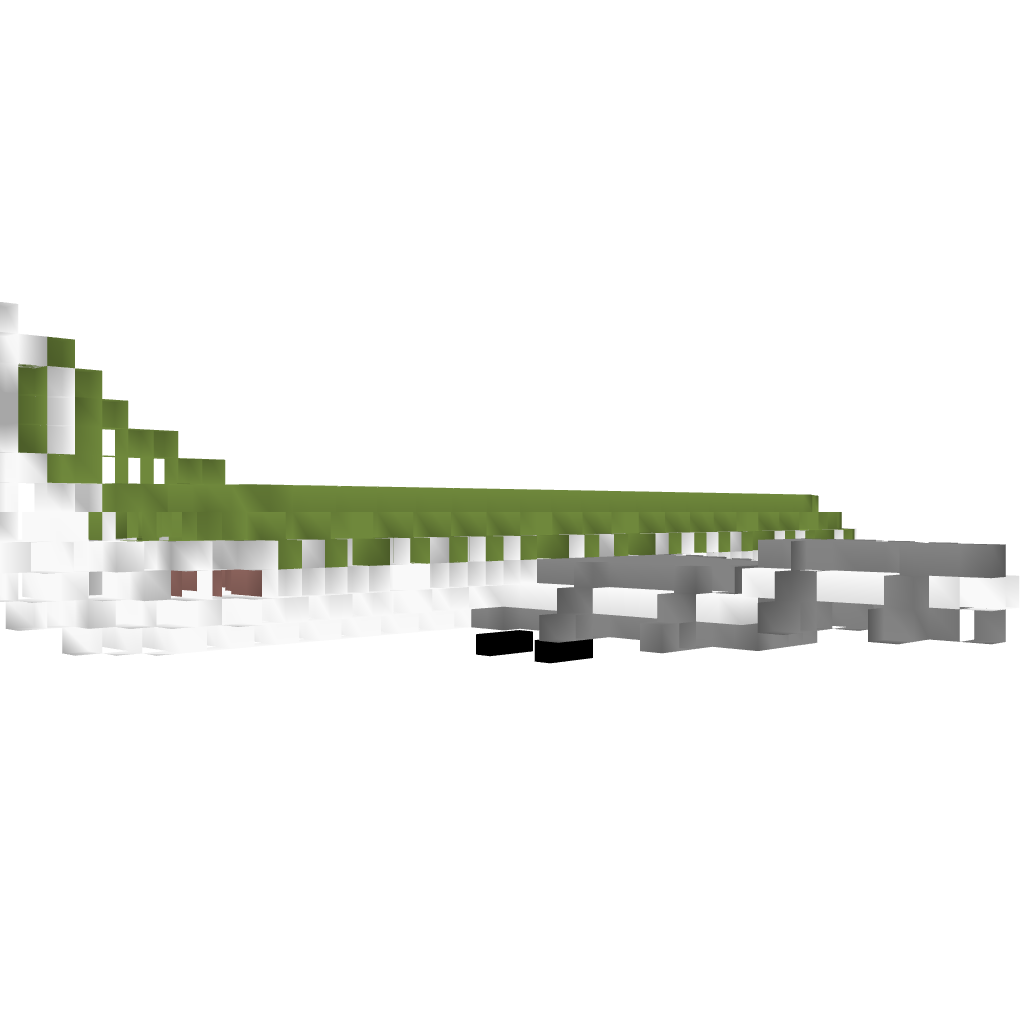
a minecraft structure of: Airplane (Airbus A310) 1.6.2 good quality